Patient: sex M, age 65
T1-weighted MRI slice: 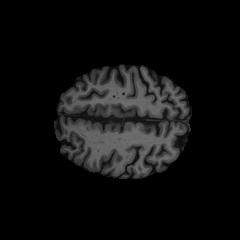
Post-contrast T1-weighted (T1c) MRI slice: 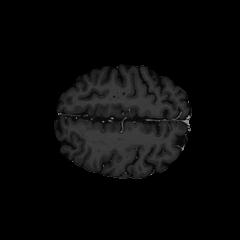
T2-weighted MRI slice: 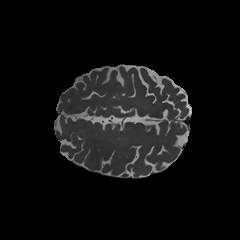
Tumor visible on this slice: no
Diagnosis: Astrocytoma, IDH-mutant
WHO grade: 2